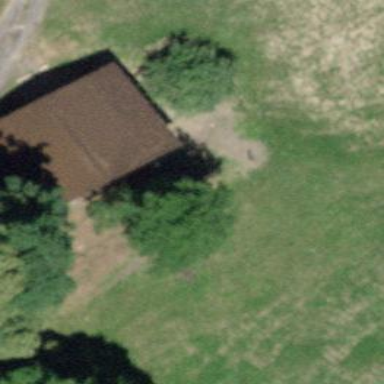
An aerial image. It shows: Barn.